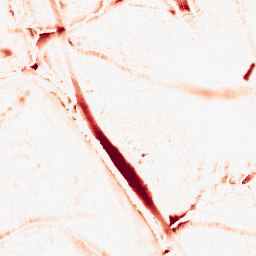
Category: morphological
Decomposition family: morphological_ellipse
Decomposition parameters: operation: opening
width: 20
height: 20
Upsampling method: bicubic_16x
Upsampling parameters: scale: 16
Upsampling scale: 16